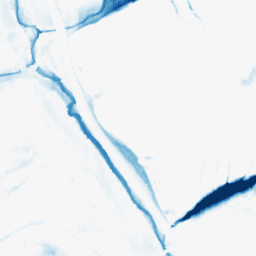
Category: morphological
Decomposition family: morphological_ellipse
Decomposition parameters: operation: closing
width: 30
height: 10
Upsampling method: sinc_blackman
Upsampling parameters: scale: 4
kernel_size: 16
Upsampling scale: 4